Question: I'm trying to sum up some values but it keeps giving me weird values. I'm posting the code to help, and an image too of what is happening.
'''
at end of kunnr.
soma-waers = <fs_main-waers.
soma-wrbtr = <fs_main-wrbtr.
soma-fwste = <fs_main-fwste.
soma-hwaer = <fs_main-hwaer.
soma-dmbtr = <fs_main-dmbtr.
soma-hwste = <fs_main-hwste.
APPEND soma TO it_soma.
LOOP AT it_soma INTO soma.
IF sy-tabix = 1.
FORMAT COLOR COL_TOTAL INTENSIFIED OFF.
SUM.
WRITE: "/ sy-uline(137),
/ sy-vline NO-GAP,
'Subtotal' NO-GAP,
'-' NO-GAP,
soma-waers,
63 sy-vline NO-GAP,
64 soma-wrbtr NO-GAP,
sy-vline NO-GAP,
soma-fwste NO-GAP,
sy-vline NO-GAP,
soma-hwaer NO-GAP,
sy-vline NO-GAP,
soma-dmbtr NO-GAP,
sy-vline NO-GAP,
soma-hwste NO-GAP,
sy-vline NO-GAP,
/ sy-uline(137).
ELSE.
ENDIF.
ENDLOOP.
ENDAT.
'''

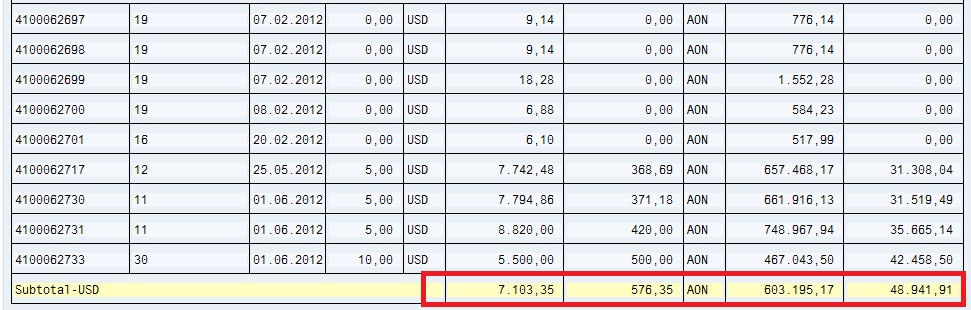
Answer: I needed to clear the internal table in the end. It's working properly now. Thank you.